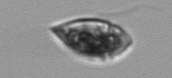
Label: Amphidinium